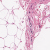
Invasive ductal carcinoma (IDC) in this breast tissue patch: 0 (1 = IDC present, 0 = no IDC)